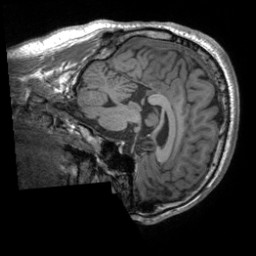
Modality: T1w
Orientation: sagittal
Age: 33
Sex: male
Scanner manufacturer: siemens
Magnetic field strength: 3 T
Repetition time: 1.9 s
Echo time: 0.00252 s